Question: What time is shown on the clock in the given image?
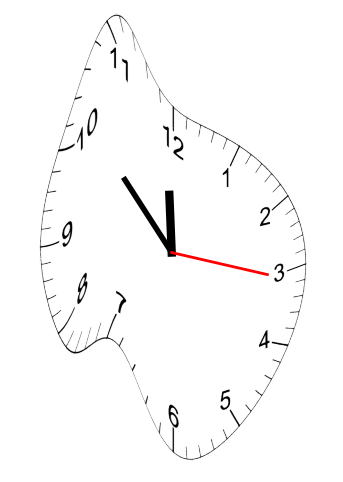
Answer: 11:52:16